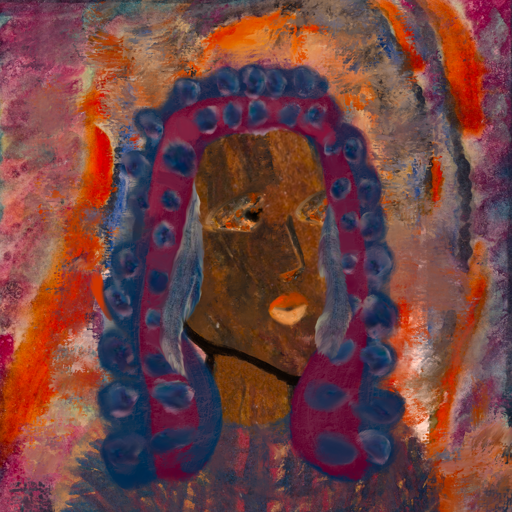
Background: Experience, Head And Neck Side: Mosgoul, Face Side: Gypsy_Queen, Bust: In_The_Sun, Hair Side: Hill_Girl, Head Accessory: Blank, Second Necklace: Blank, Necklace: Blank, Baby: Blank